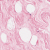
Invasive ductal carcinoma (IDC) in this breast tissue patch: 0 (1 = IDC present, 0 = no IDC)